Field crop: maize
Growth stage: 1
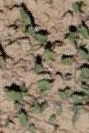
Species: convolvulus